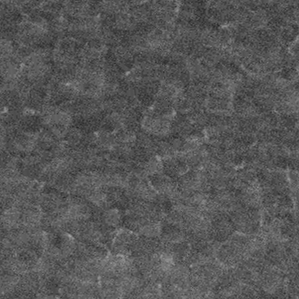
Label: frost